Field crop: maize
Growth stage: 1
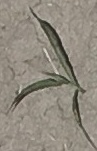
Species: sorghum